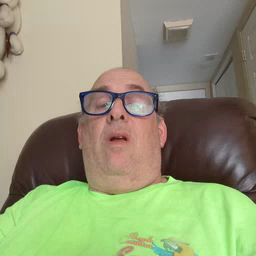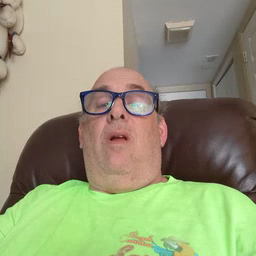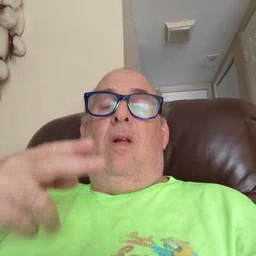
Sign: scissors